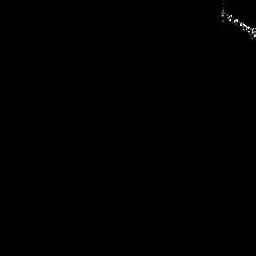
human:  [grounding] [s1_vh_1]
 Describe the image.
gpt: In the satellite image, there is  <ref>1 medium ship </ref> <box>[[84, 1, 99, 14, 0]]</box> located at top right.